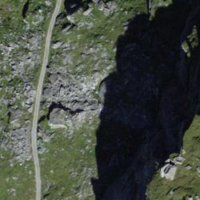
EUNIS habitat code: 31
Species observed at this site:
Hedysarum hedysaroides